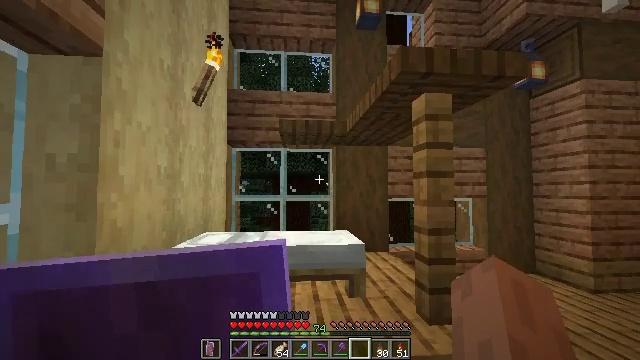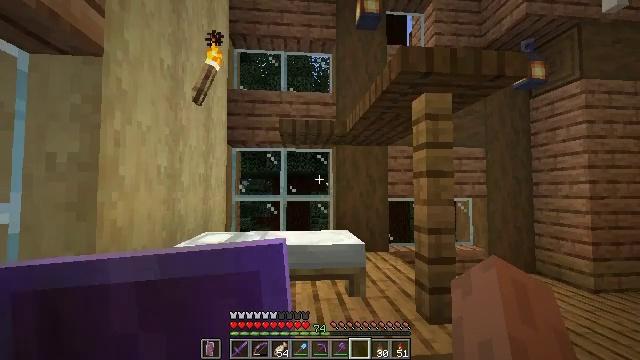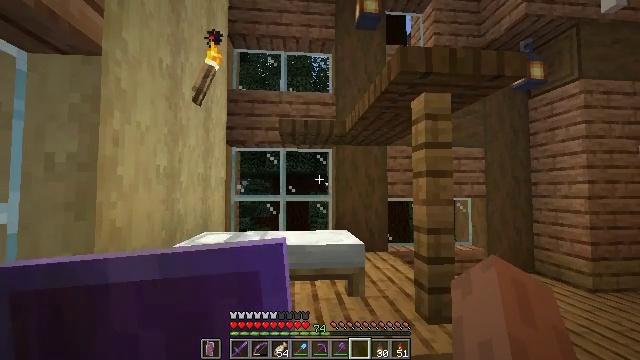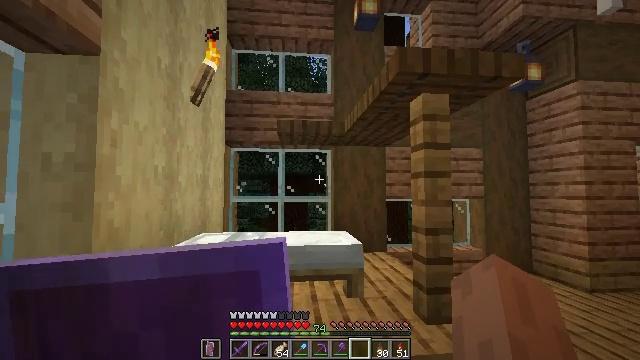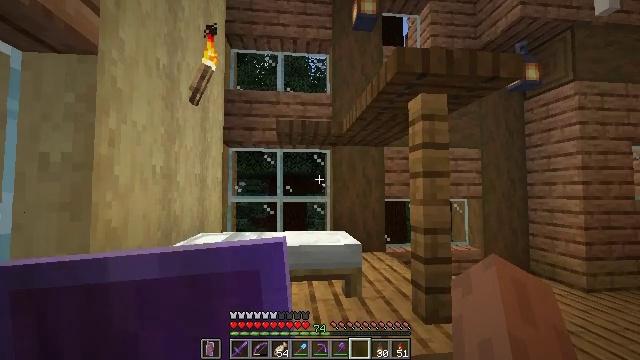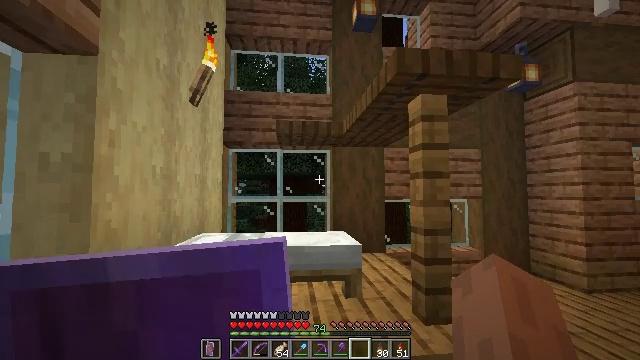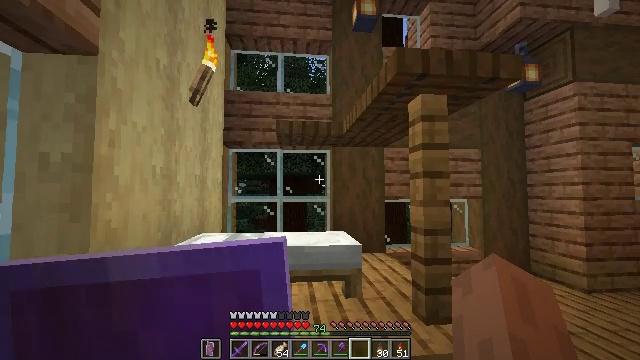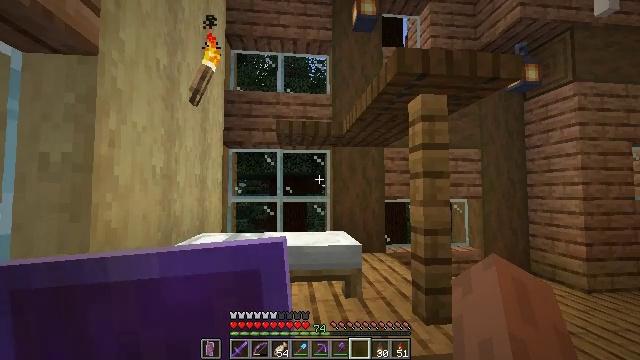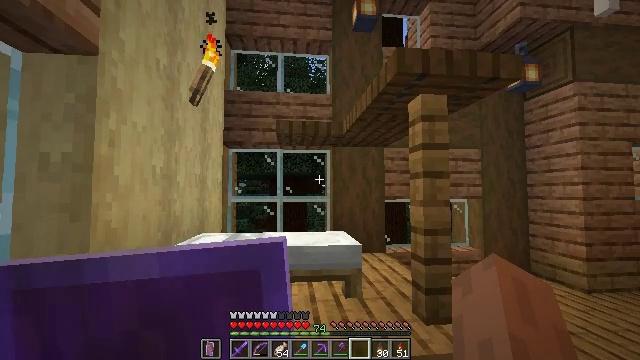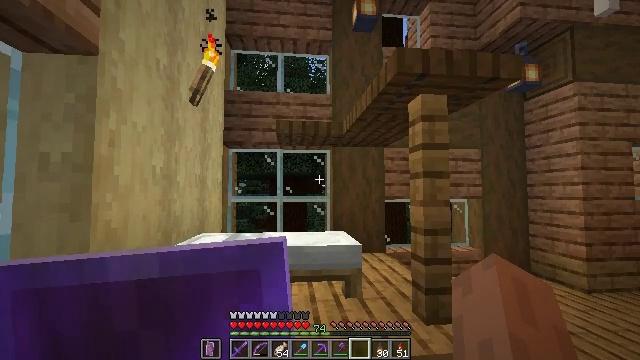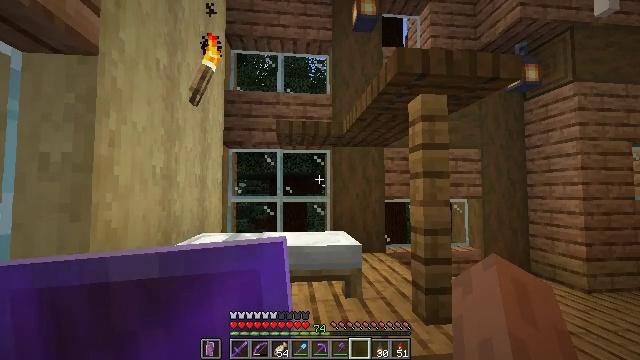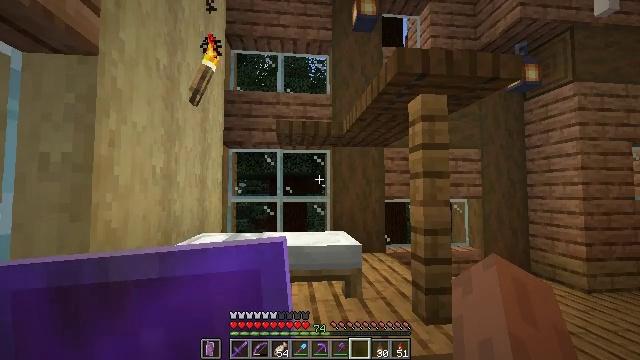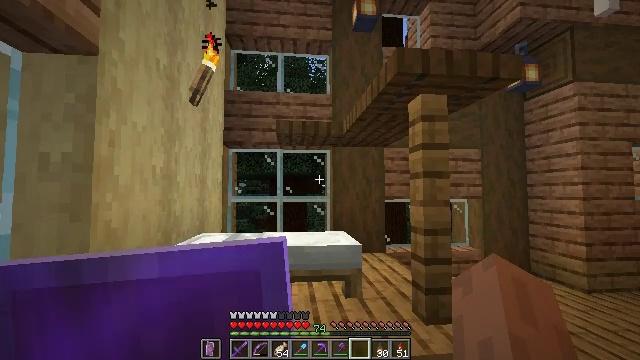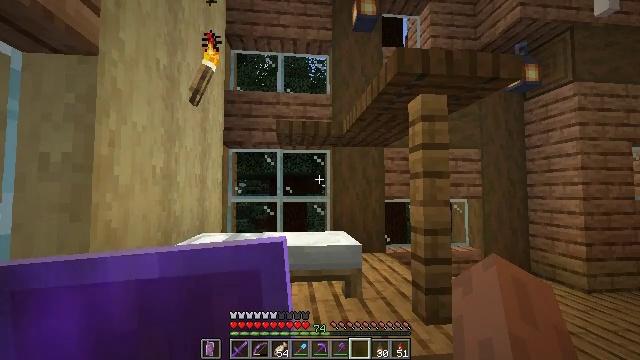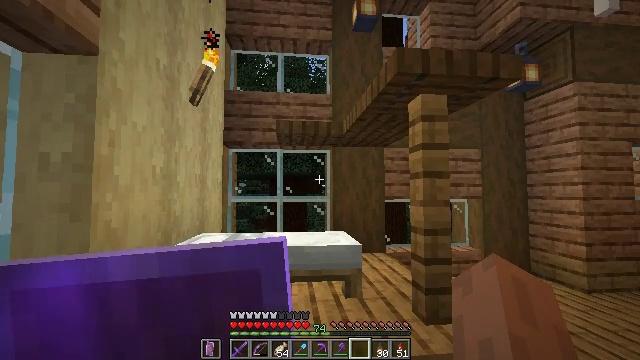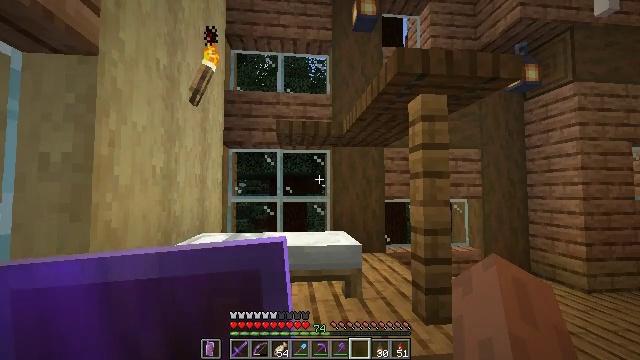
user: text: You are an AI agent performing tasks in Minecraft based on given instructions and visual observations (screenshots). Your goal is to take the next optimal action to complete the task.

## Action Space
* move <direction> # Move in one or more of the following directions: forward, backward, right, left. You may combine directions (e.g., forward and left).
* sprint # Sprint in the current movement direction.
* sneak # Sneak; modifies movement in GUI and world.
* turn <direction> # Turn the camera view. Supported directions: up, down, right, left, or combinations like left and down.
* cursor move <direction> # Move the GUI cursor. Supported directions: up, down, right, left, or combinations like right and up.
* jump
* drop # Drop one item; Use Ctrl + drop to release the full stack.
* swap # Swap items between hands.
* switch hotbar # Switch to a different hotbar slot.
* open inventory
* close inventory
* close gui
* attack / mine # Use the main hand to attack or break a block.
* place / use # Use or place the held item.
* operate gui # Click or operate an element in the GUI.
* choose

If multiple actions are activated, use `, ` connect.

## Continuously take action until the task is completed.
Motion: motion action
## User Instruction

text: Mine the spruce trapdoor by breaking it.
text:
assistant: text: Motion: no_op
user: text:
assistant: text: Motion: no_op
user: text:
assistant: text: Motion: no_op
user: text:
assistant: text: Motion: no_op
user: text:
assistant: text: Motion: no_op
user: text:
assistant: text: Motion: no_op
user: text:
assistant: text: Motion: no_op
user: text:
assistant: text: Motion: no_op
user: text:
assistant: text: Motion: no_op
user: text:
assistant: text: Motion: no_op
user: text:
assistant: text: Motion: no_op
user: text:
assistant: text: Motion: no_op
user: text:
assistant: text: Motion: no_op
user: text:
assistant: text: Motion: no_op
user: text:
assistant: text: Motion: no_op
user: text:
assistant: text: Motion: no_op
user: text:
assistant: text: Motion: no_op
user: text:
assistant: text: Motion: no_op
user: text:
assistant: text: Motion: no_op
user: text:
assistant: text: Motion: no_op
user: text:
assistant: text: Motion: no_op
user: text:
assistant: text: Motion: no_op
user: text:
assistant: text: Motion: move forward
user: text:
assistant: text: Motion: move forward
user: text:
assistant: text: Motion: move forward
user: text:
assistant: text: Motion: move forward
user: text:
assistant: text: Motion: move forward
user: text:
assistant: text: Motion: move forward
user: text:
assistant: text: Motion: move forward
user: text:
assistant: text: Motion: move forward